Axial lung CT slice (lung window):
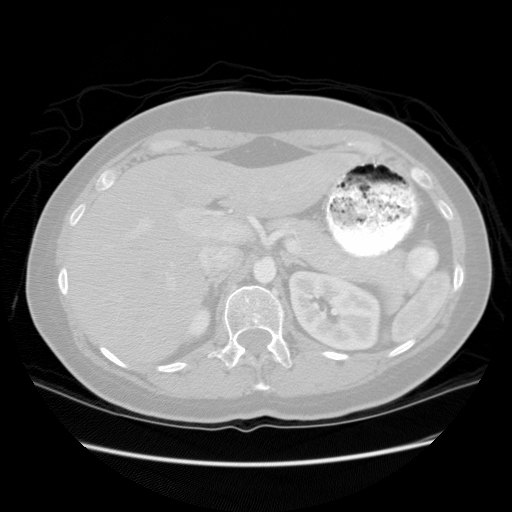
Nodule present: no